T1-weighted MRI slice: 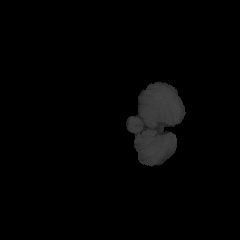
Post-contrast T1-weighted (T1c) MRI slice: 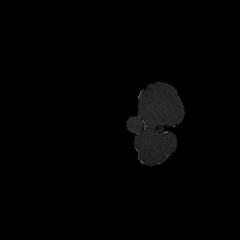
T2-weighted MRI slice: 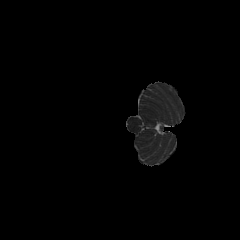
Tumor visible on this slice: no